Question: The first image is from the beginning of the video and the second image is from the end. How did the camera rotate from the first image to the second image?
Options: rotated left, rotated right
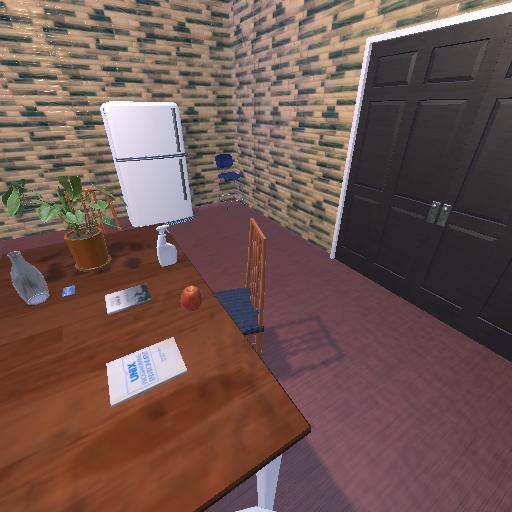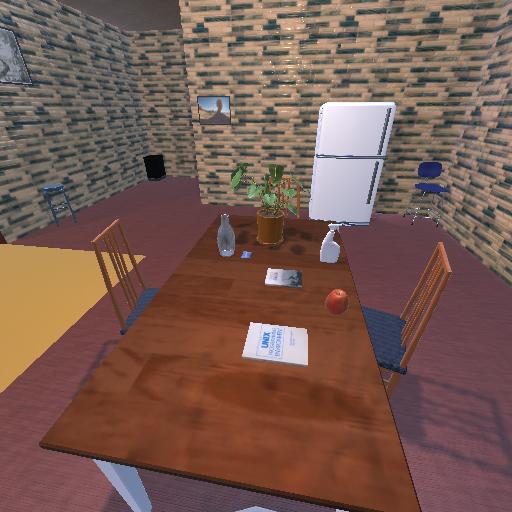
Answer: rotated left